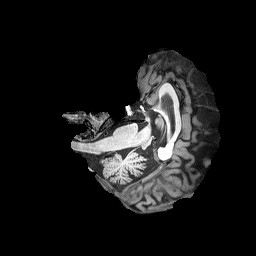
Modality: T1w
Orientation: axial
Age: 61
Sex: female
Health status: healthy